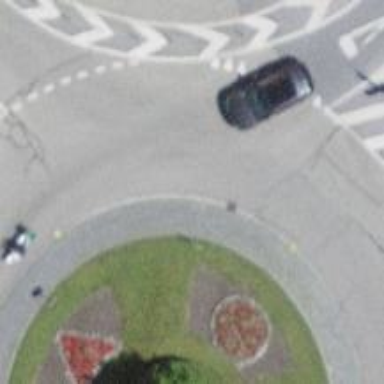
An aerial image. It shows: Asphalt road that is secondary route leading to roundabout.